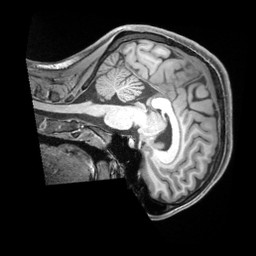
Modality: T1w
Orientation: sagittal
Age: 23
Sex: female
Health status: ill
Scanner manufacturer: siemens
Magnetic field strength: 3 T
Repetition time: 2.2 s
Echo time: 0.00218 s